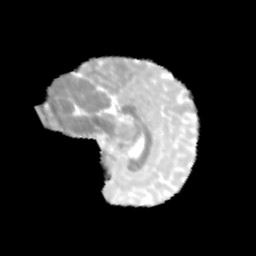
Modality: MD
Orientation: sagittal
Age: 12
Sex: female
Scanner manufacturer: siemens
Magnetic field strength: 3 T
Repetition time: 3.8 s
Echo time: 0.07 s